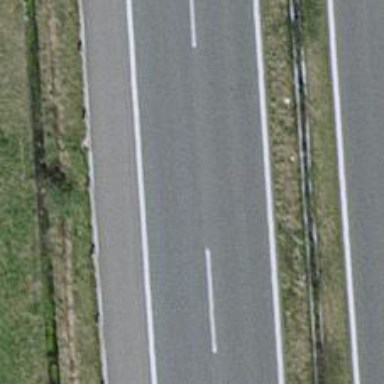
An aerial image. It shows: Motorway.